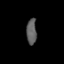
Tissue: lung
Cell type: B cells
Senescence score: 0.5858
Nuclear area (px): 256
Mean DAPI intensity: 92.988